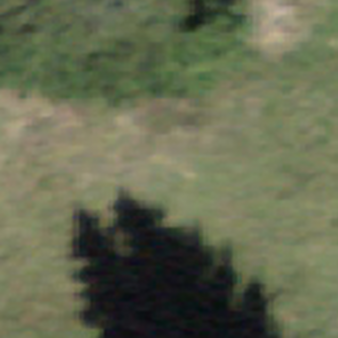
Label: other